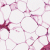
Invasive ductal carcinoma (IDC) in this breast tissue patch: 0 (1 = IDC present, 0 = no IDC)